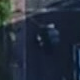
Vehicle type: Motorcycle